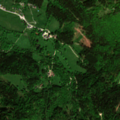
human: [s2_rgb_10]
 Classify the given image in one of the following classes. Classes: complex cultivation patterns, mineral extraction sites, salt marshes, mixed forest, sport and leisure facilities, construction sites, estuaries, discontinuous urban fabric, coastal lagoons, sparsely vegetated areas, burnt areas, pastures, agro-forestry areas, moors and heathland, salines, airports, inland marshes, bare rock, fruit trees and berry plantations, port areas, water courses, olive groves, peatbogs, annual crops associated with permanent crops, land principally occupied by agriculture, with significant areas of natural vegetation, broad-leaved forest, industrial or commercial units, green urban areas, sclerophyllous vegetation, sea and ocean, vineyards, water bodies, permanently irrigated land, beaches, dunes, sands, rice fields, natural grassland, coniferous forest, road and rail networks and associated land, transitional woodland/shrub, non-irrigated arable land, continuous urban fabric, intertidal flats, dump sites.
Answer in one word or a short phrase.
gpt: pastures, land principally occupied by agriculture, with significant areas of natural vegetation, coniferous forest, mixed forest